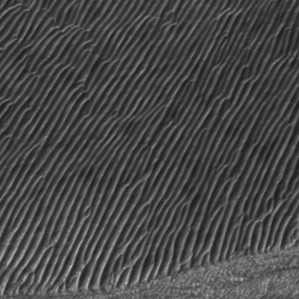
Label: frost